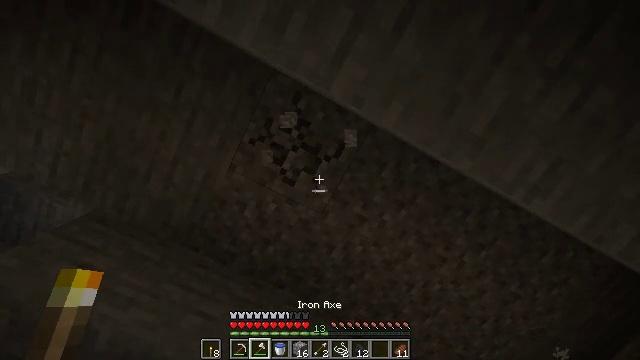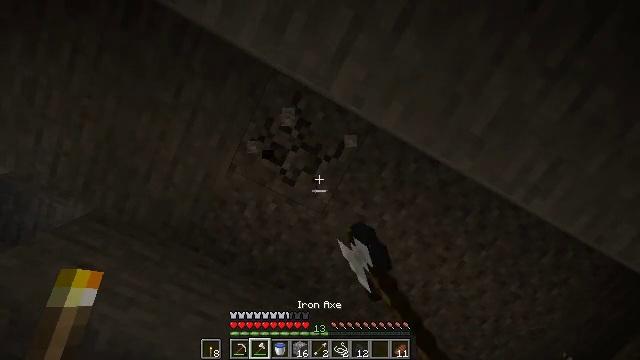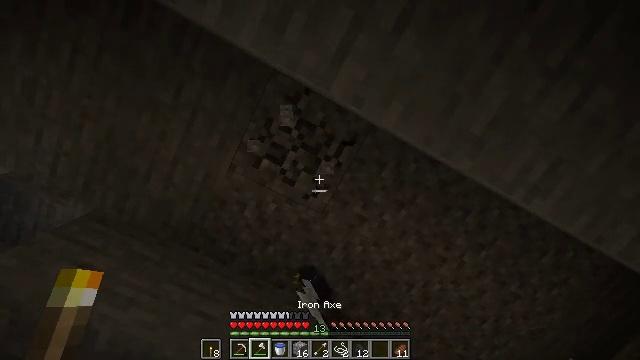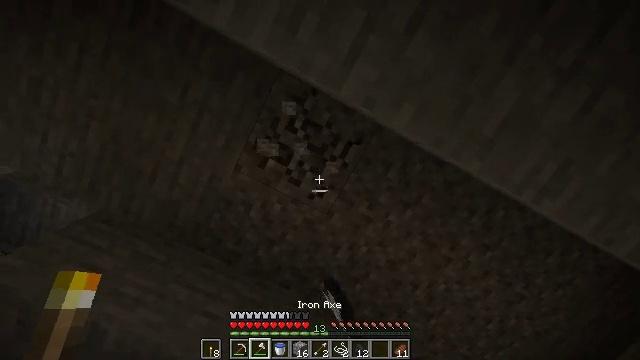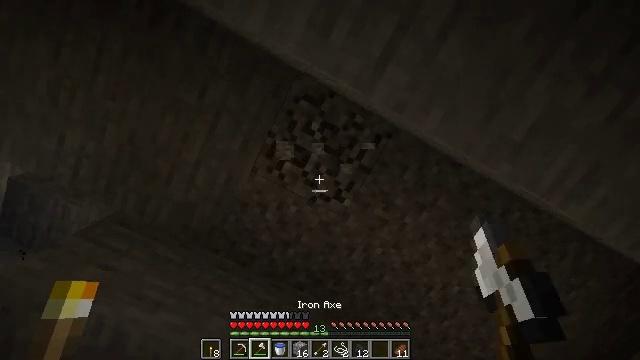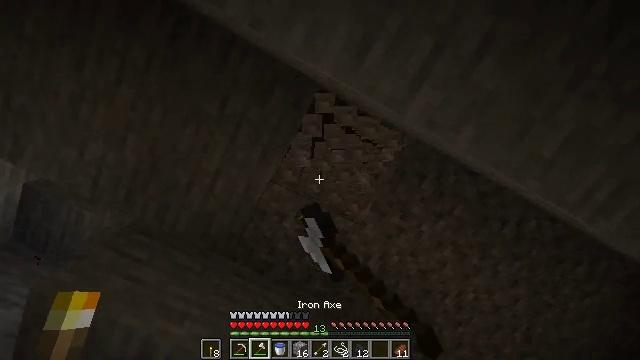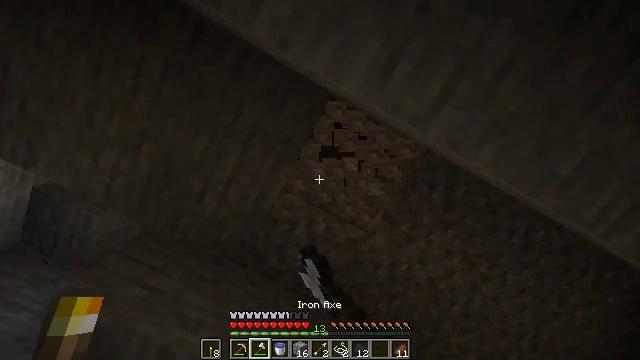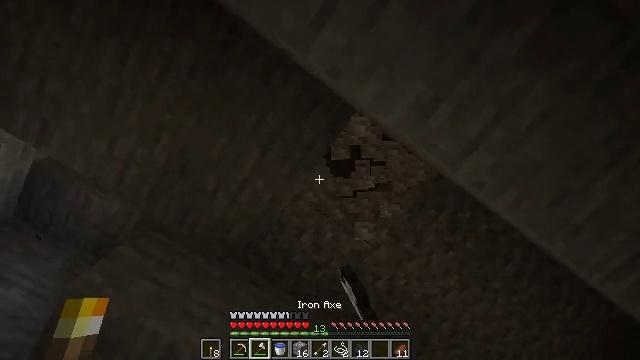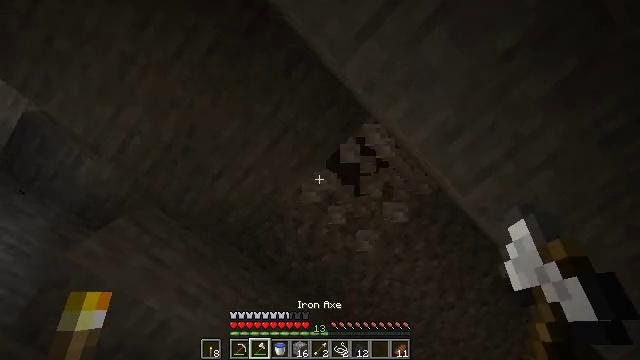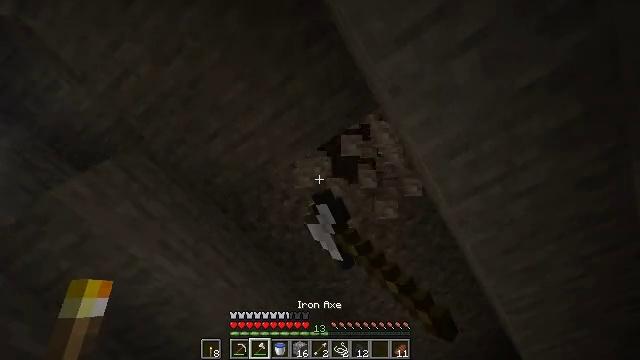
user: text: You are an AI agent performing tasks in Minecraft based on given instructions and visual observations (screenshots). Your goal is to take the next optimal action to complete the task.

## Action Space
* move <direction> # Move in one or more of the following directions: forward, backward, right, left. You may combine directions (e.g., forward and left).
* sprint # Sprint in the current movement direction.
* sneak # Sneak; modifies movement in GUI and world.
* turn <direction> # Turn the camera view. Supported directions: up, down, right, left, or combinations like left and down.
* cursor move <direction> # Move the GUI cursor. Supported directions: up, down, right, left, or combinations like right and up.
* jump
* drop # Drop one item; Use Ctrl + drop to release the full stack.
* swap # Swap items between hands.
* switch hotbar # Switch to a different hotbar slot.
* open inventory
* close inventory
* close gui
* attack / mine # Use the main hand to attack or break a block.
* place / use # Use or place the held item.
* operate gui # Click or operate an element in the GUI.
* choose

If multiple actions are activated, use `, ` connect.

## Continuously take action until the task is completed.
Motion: motion action
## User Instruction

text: Collect gravel for your inventory.
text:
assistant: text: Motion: attack / mine
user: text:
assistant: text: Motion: attack / mine
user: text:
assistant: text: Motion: move left, attack / mine
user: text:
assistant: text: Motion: move left, attack / mine
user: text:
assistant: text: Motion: move back and move left, attack / mine
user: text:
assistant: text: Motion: move back and move left, attack / mine
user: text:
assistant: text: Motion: move back and move left, turn right and down, attack / mine
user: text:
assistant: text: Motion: move back and move left, turn right and down, attack / mine
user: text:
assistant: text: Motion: move back and move left, turn right and down, attack / mine
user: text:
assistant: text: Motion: no_op